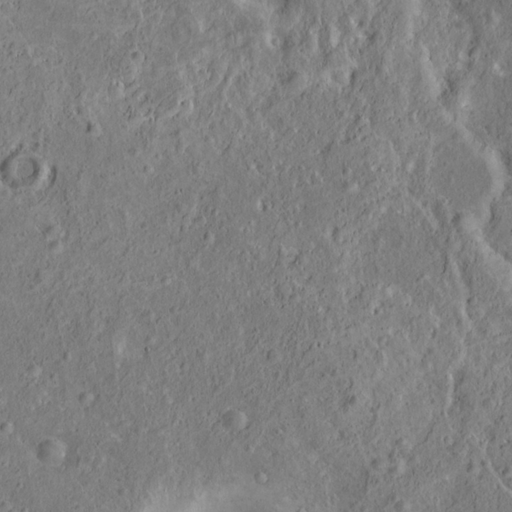
Classes present: Background, Cone